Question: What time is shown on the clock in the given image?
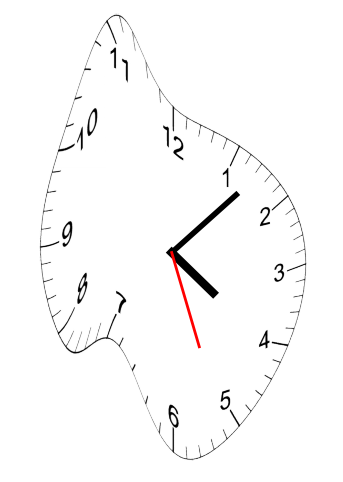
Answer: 04:07:26